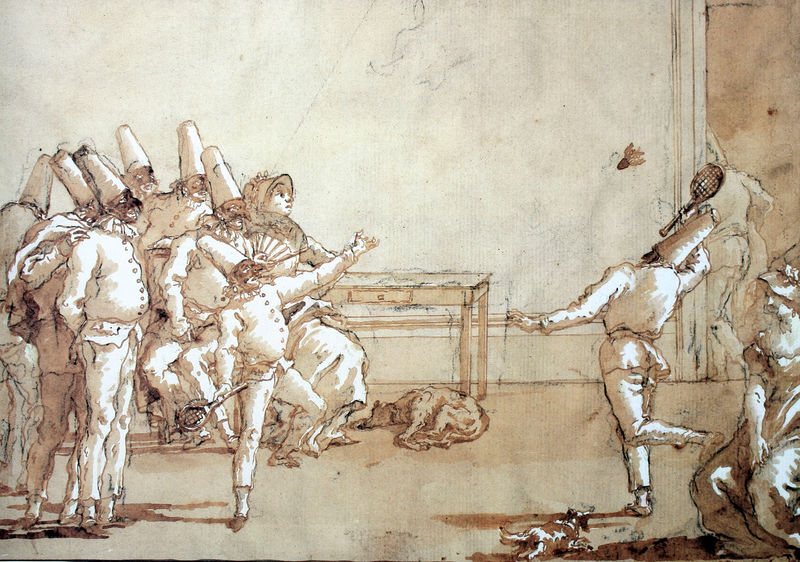
Titel: Das Federballspiel (Pulcinella)
Künstler: Giovanni Domenico Tiepolo
Standort: London
Institution: Sir Brinsley Ford
Schlagwörter: feder, gruppe, mann, schatten, weiß, aquarell, frauen, grün, menschen, ocker, braun, frau, grau, hut, hüte, licht, männer, raum, skizze, tisch, tür, zeichnung, zimmer, dame, gürtel, hund, hunde, rasen, ball, beige, fächer, tanz, anzug, hemd, hose, jacke, mütze, mützen, schnurrbart, wand, arm, falten, kleidung, kragen, stehen, innenraum, instrument, schauen, boden, figur, gewand, kostüm, paar, personen, blatt, bühne, tanzen, dekolletee, dekoltee, fliegen, hündchen, kopfbedeckung, taille, papier, schlafen, schlafend, italien, spieler, venedig, zuschauer, laufen, grafik, platz, bank, saal, sepia, weisshöhung, hohe, dick, verkleidung, spielen, sport, goya, schublade, tischchen, durchgang, marmoriert, knöpfe, knopfleiste, lachen, spiel, eingang, laviert, tusche, stangen, maske, narr, narren, flug, clown, uniform, uniformen, jacken, fasching, zirkus, aquatinta, pinsel, serie, schläger, tennisschläger, springen, kostüme, dicht, ausgang, schlagen, karneval, netz, tänzer, harlekin, handauflegen, spieltisch, federzeichnung, zylinderhut, coloriert, masken, schläft, spannung, badminton, federball, federballschläger, federballspiel, gehöht, tiepolo, hüpfen, fez, clowns, sportkleidung, harlekins, verschwinden, pulcinella, pantalone, commedia, commedia dell'rte, einzel, federball spielen, federballspieler, fokussieren, paarweise, policinella, türksch, weiß gehöht, auwarell, federspiel, zylinderhüte, federbalkl, geweißt, narrenhut, federball ball